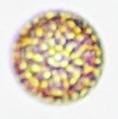
Label: Coscinodiscus